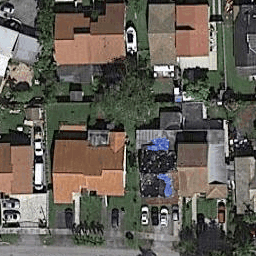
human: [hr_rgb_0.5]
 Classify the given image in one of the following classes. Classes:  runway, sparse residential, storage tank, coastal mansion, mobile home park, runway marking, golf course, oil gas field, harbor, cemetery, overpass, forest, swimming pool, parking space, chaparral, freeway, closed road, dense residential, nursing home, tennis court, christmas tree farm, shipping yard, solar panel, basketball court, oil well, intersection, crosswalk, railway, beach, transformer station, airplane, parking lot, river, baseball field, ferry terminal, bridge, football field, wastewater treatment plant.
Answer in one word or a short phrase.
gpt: dense residential